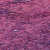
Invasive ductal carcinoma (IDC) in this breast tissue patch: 0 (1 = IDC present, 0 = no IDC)